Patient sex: M
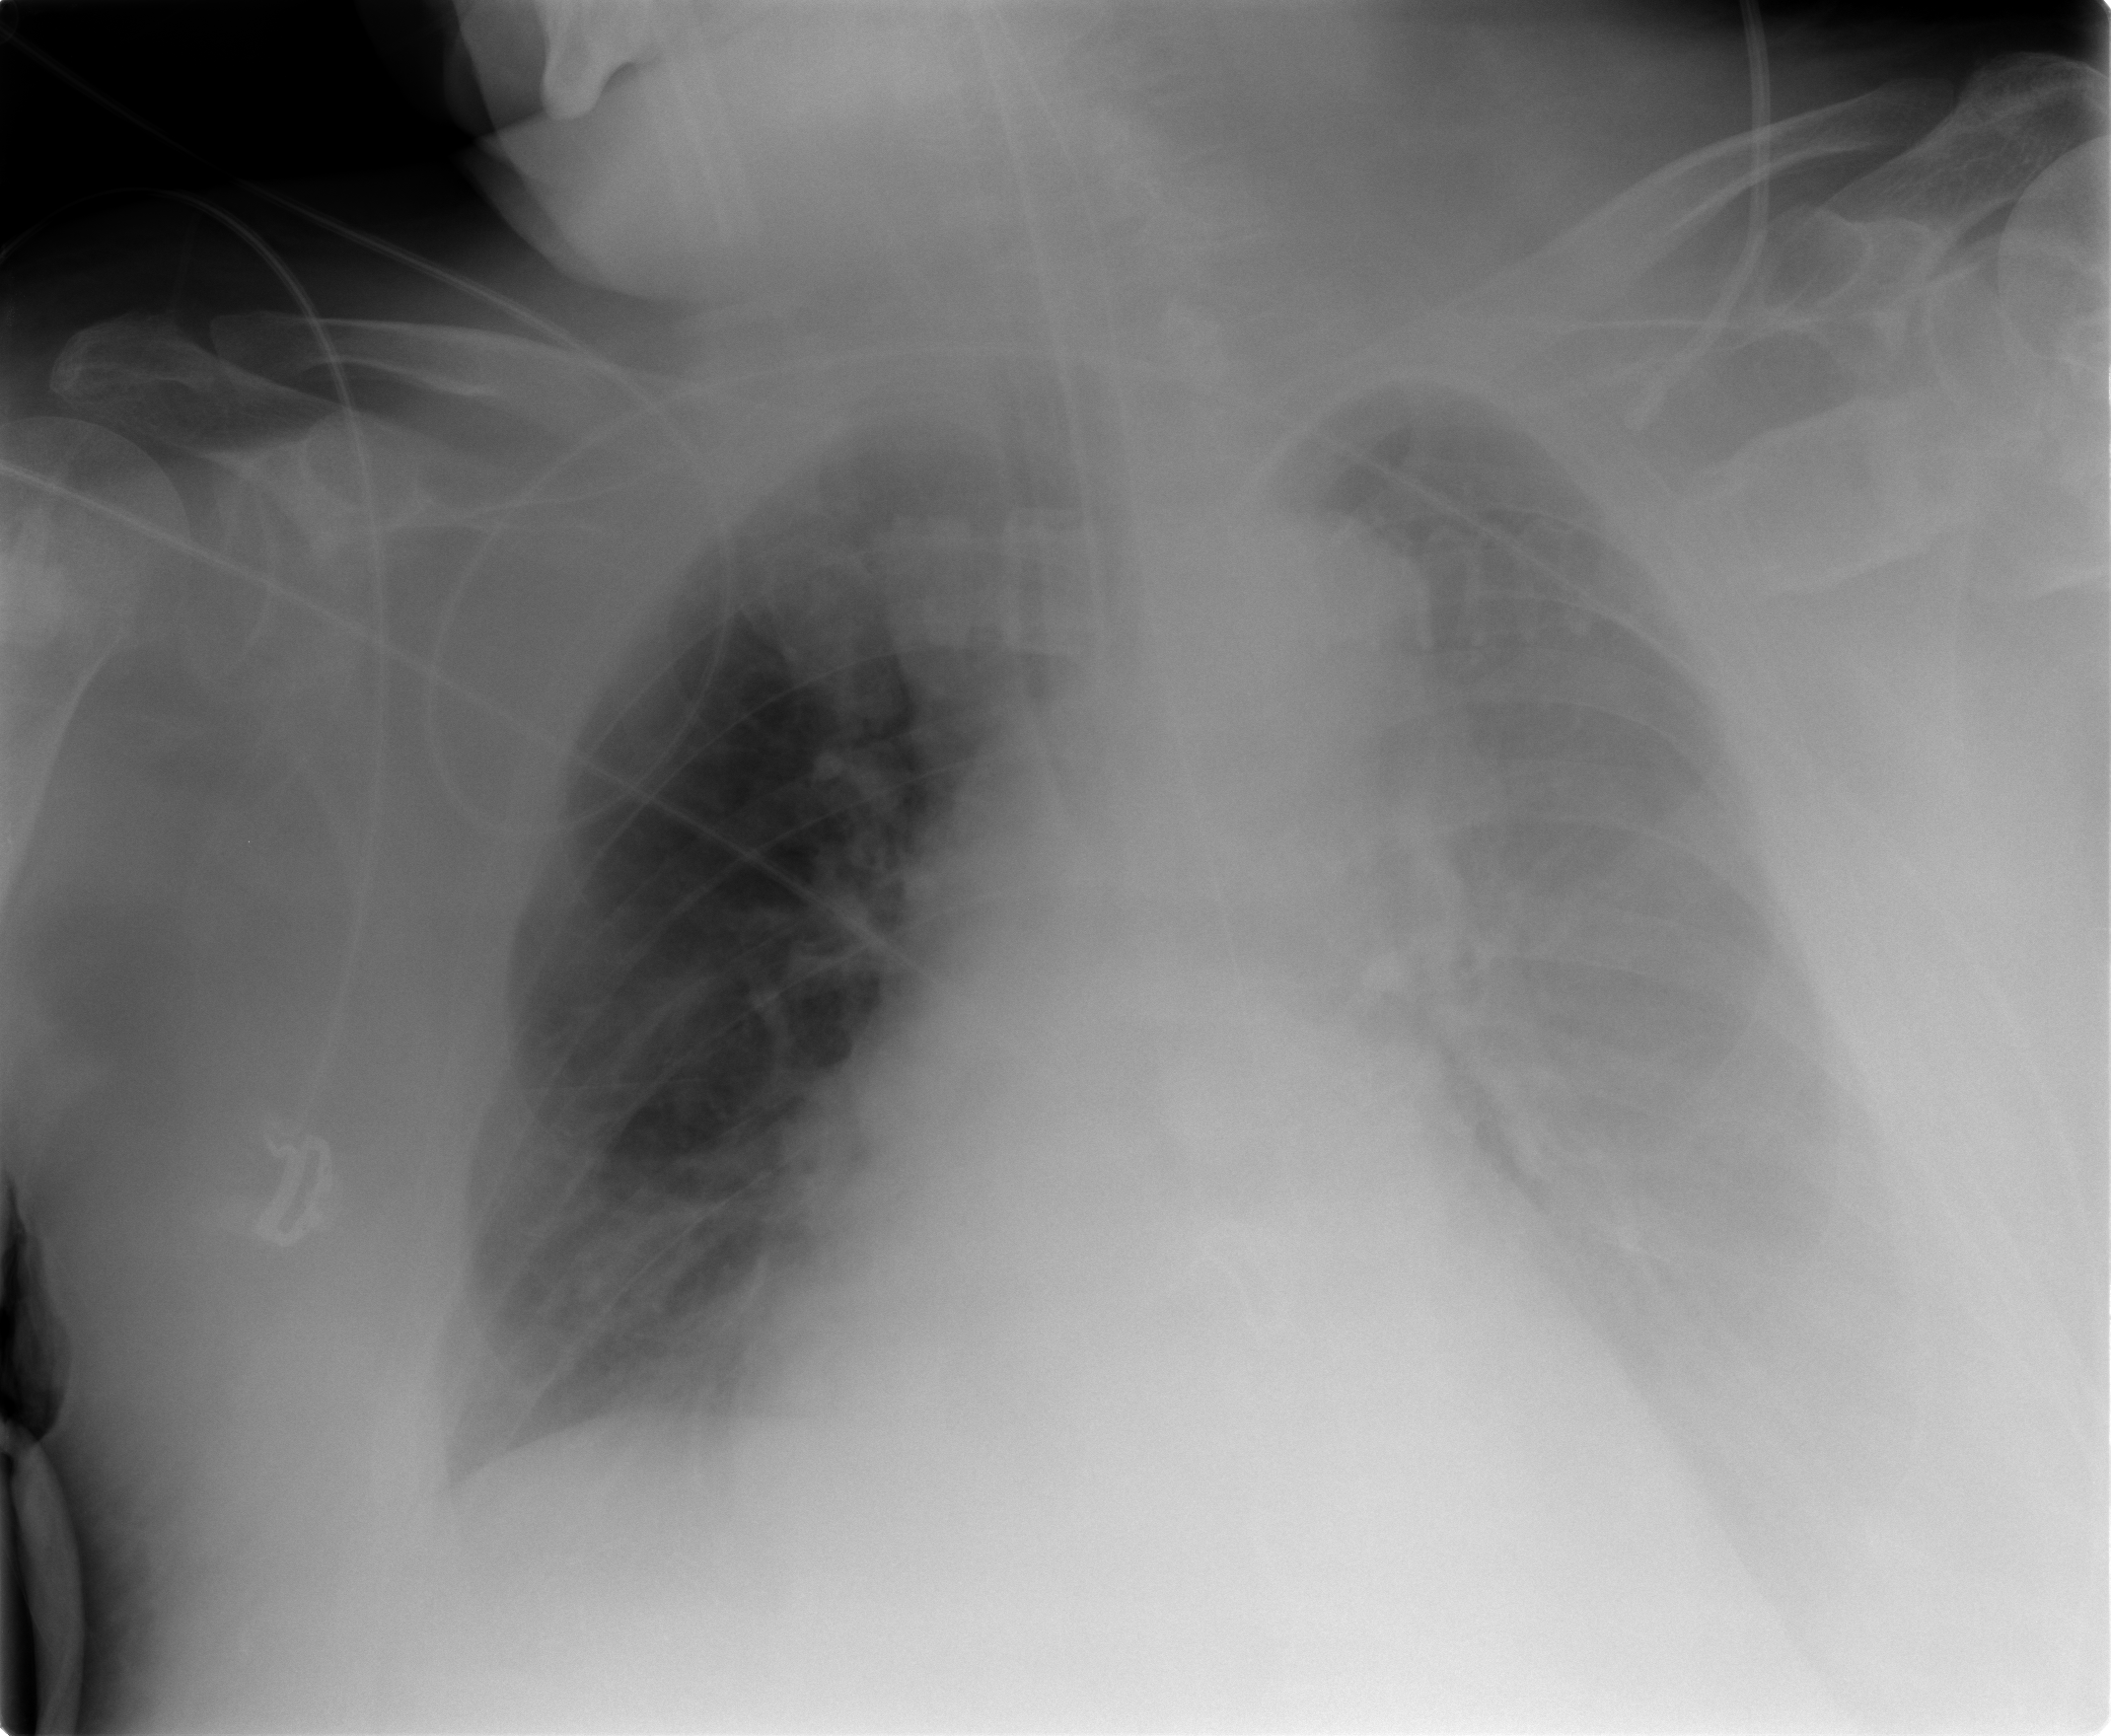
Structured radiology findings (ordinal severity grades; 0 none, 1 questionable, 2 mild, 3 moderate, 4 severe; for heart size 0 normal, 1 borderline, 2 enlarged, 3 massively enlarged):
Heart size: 2
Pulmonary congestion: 0
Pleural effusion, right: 2
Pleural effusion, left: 2
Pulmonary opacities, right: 1
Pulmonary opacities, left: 1
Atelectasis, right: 2
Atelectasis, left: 2